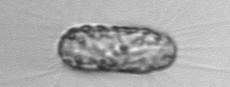
Label: Corethron_hystrix